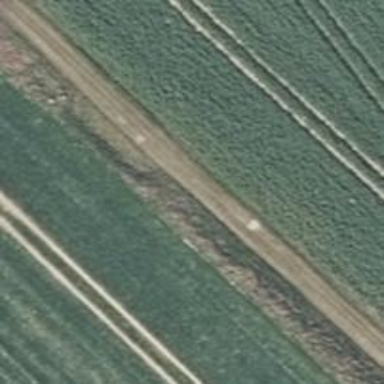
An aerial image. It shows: Track with grade 5 tracktype.